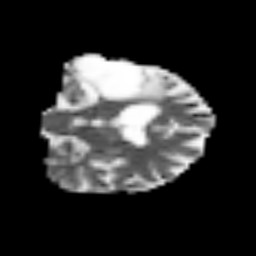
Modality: MD
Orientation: coronal
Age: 54
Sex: male
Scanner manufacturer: siemens
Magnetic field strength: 3 T
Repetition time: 7.2 s
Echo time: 0.149 s